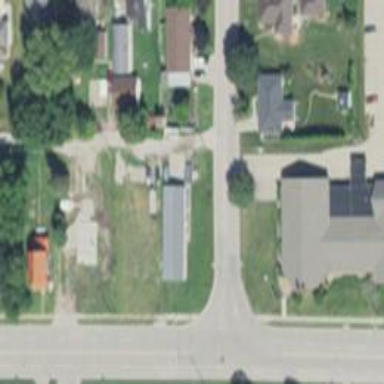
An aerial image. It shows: Alley classified as service road.